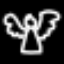
Label: angel